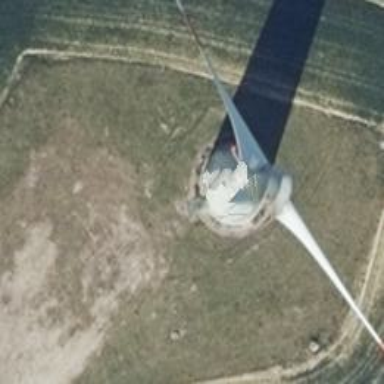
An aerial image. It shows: Wind turbine generator that utilizes wind as its source for generating electricity. It is of the horizontal axis type.